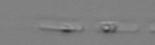
Label: Skeletonema